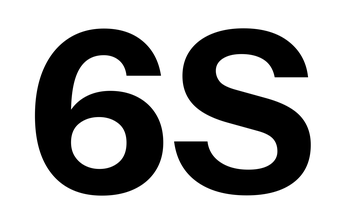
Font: InstrumentSans_Bold